Question: I am pretty new to SSAS, OLAP and MDX syntax.
So I have this 'MDX' to query the cube by 'TSQL' (by linked server to SSAS) and it works fine:
'''
select * from openquery(GCUBE,
'SELECT NON EMPTY { [Measures].[Valore] } ON COLUMNS,
NON EMPTY {
( [Prodotti].[Top Marca].[Top Marca].ALLMEMBERS
* [Prodotti].[Top Codice].[Top Codice].ALLMEMBERS
* [Agenti].[Vw Agenti].[Vw Agenti].ALLMEMBERS
* [Calendario].[AnnoMese].[Mese].ALLMEMBERS
* [Prodotti].[Ordinamento].[Ordinamento].ALLMEMBERS
* [Prodotti].[Top].[Top].ALLMEMBERS )
}
DIMENSION PROPERTIES MEMBER_CAPTION
ON ROWS FROM ( SELECT ( { [Calendario].[Anno].&[2012] } )
ON COLUMNS FROM ( SELECT ( { [Agenti].[Vw Agenti].&[005] } )
ON COLUMNS FROM [Vendite])) WHERE ( [Calendario].[Anno].&[2012] )'
)
'''
Well, the '[Prodotti].[Top Marca]' is a dimension based on a table with the 50 top selling brands and this MDX is filtered by a specific ID Agent '[Vw Agenti] = 005'.
The purpose of the query is to find out
The query works fine but there is one brand not sold by this agent and I need to show the empty row.
The figure below shows the .

I understand the concept about 'NON EMPTY' but I can't find the right syntax to also show the empty record.
How should I modify the MDX?
I tried to remove 'NON EMPTY' but I get a generic error:
'''
Cannot execute the query against OLE DB provider "MSOLAP" for linked server "GCUBE"
'''
Do I need to change the dimension 'Top Marca' in the cube?
Thanks in advance to anyone who can help me or give the right tips to solve this.
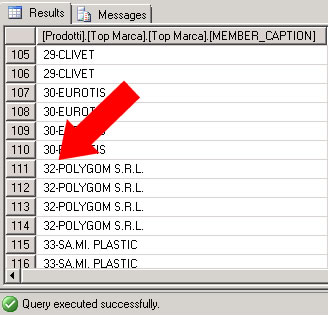
Answer: I'm not a specialist of SSAS/TSQL, but I would try a simple request first :
'''
SELECT
[Measures].[Valore]ON COLUMNS,
NON EMPTY [Prodotti].[Top Marca].[Top Marca].ALLMEMBERS ON ROWS
FROM ( SELECT { [Calendario].[Anno].&[2012] } ON COLUMNS
FROM ( SELECT { [Agenti].[Vw Agenti].&[005] } ON COLUMNS
FROM [Vendite]
)
) '
'''
Any way to run it without this TSQL stuff?